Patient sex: M
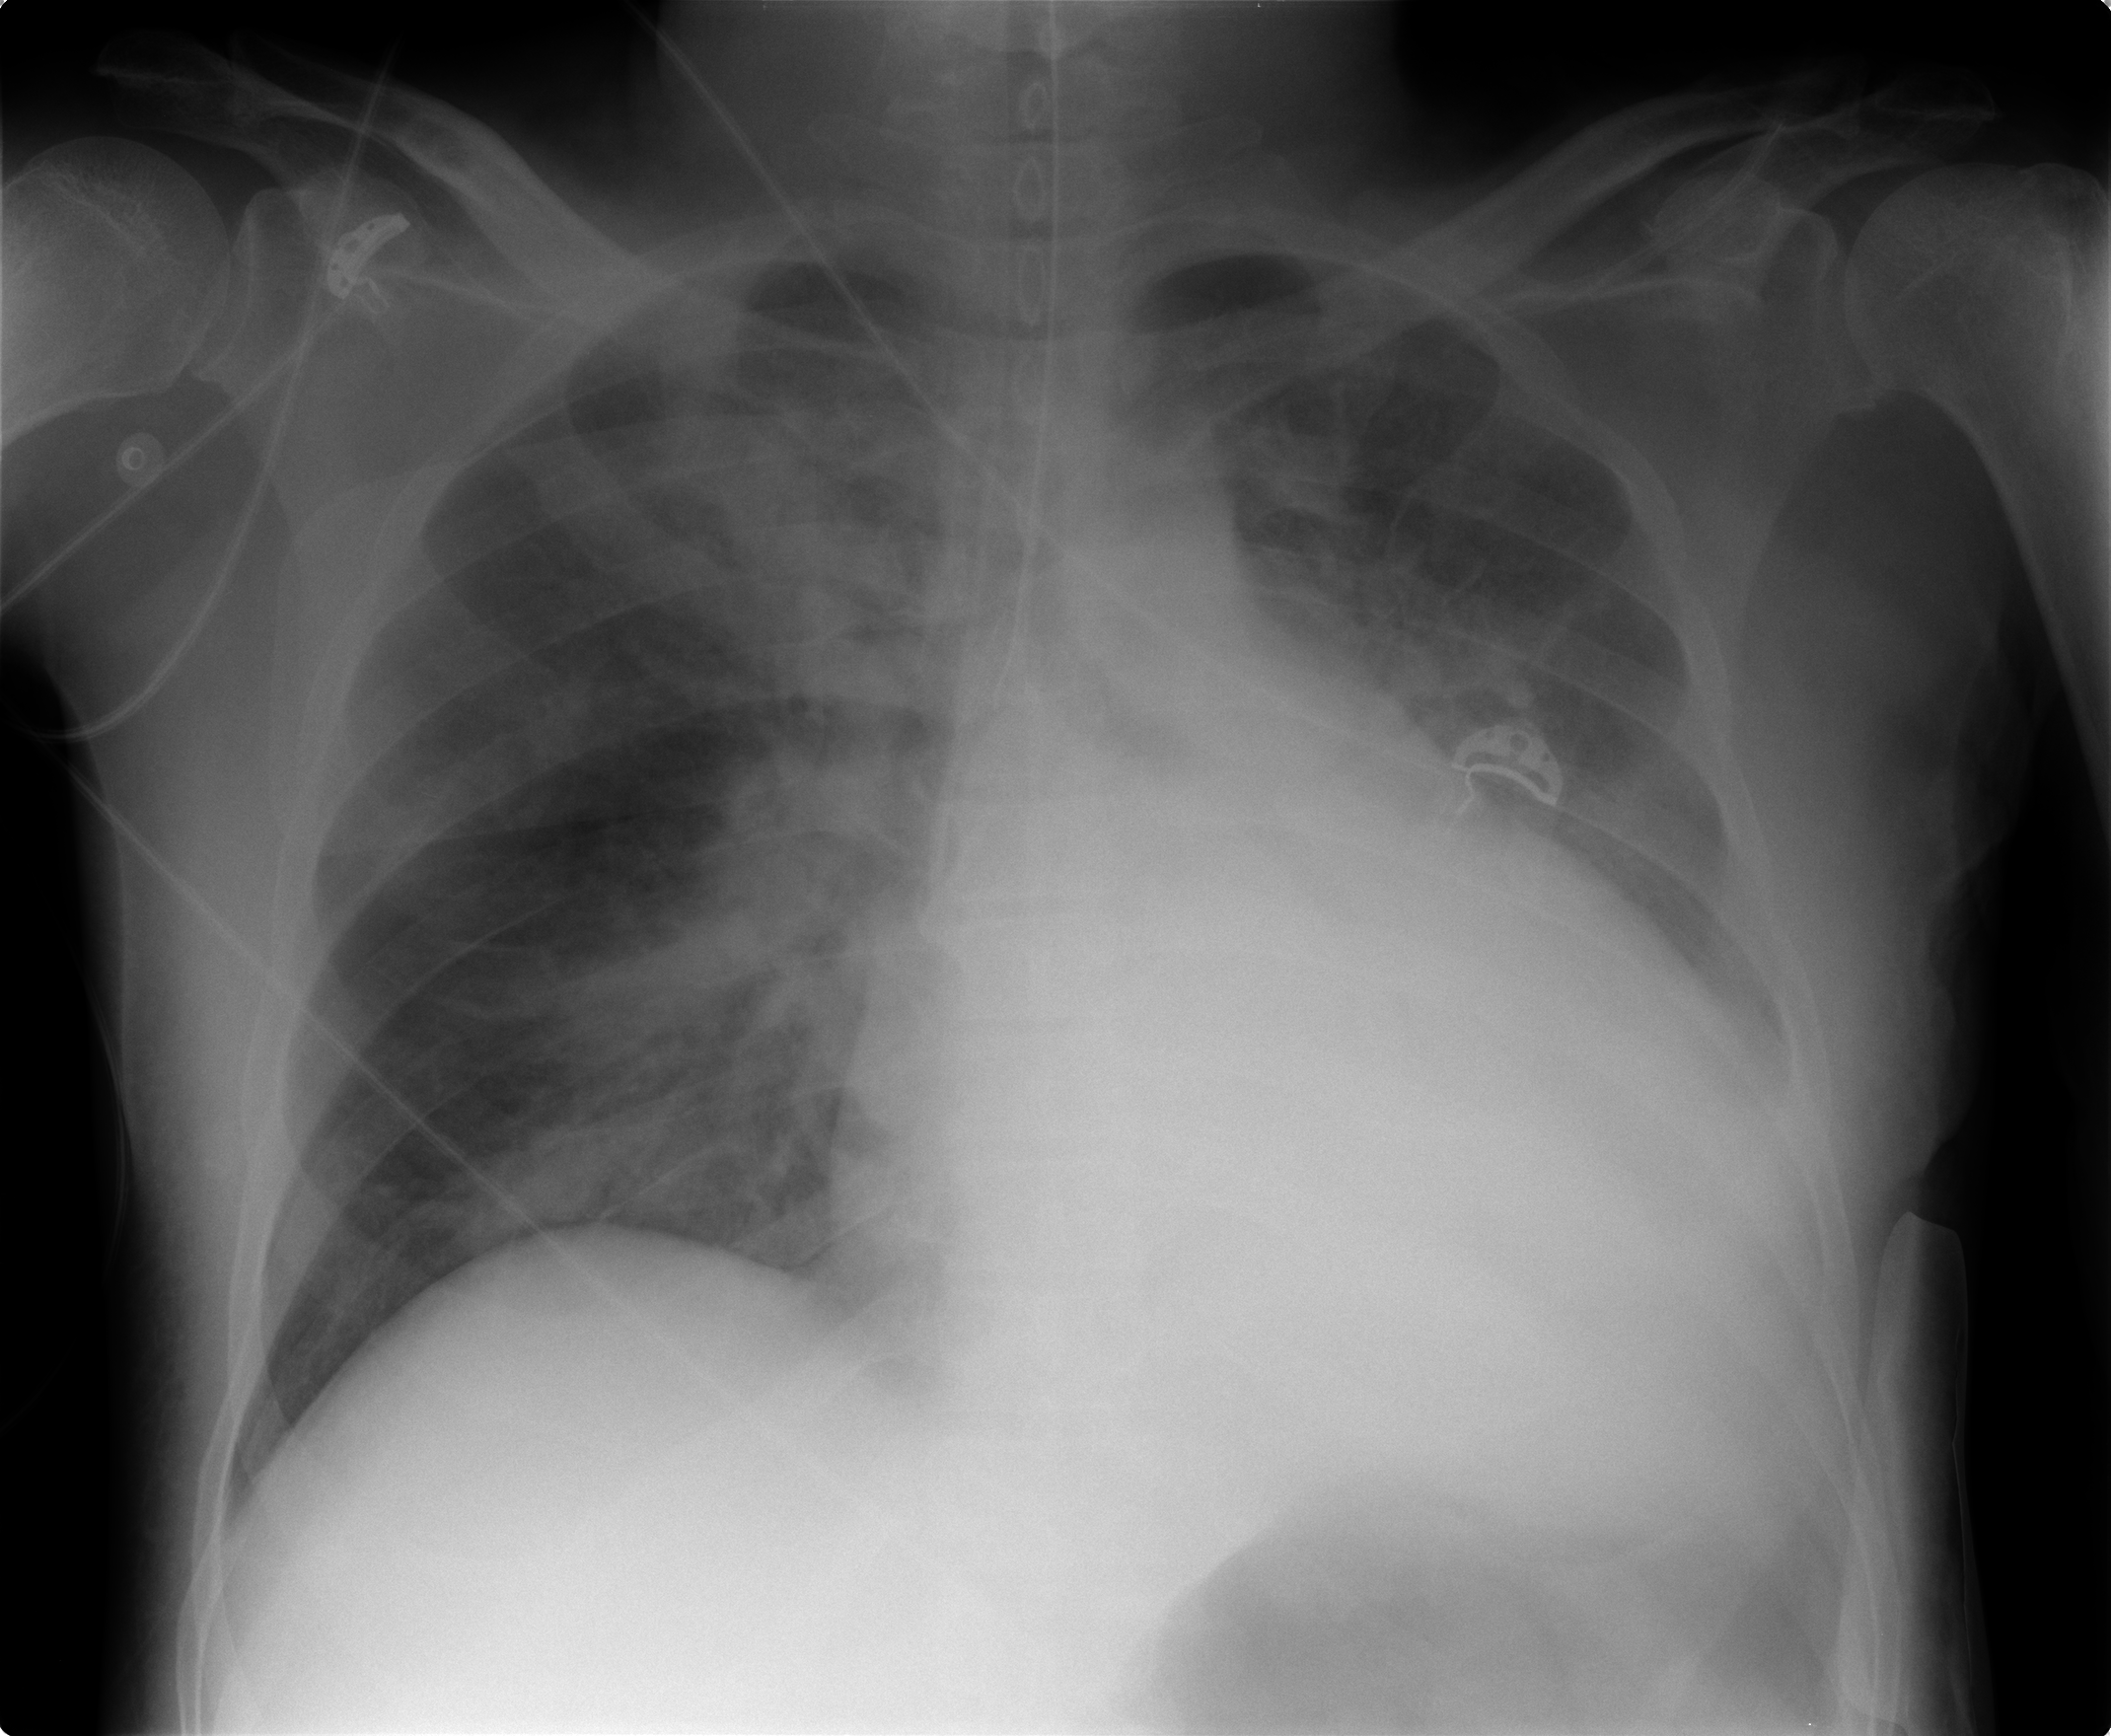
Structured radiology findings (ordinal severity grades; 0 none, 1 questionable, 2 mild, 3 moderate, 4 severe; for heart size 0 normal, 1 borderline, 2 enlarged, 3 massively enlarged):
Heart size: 3
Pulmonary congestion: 2
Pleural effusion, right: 0
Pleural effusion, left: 2
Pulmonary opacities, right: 2
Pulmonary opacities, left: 0
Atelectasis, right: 2
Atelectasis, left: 3